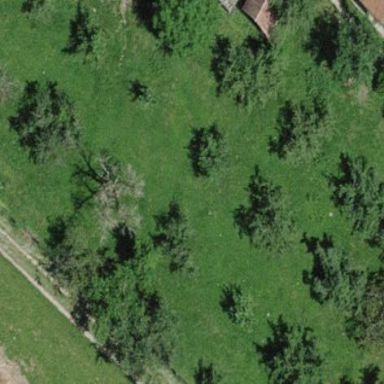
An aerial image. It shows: Orchard.